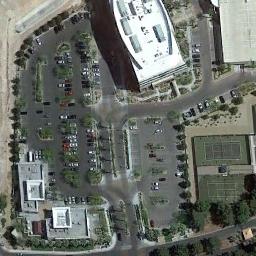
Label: parking_lot